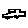
Label: car